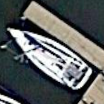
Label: civil